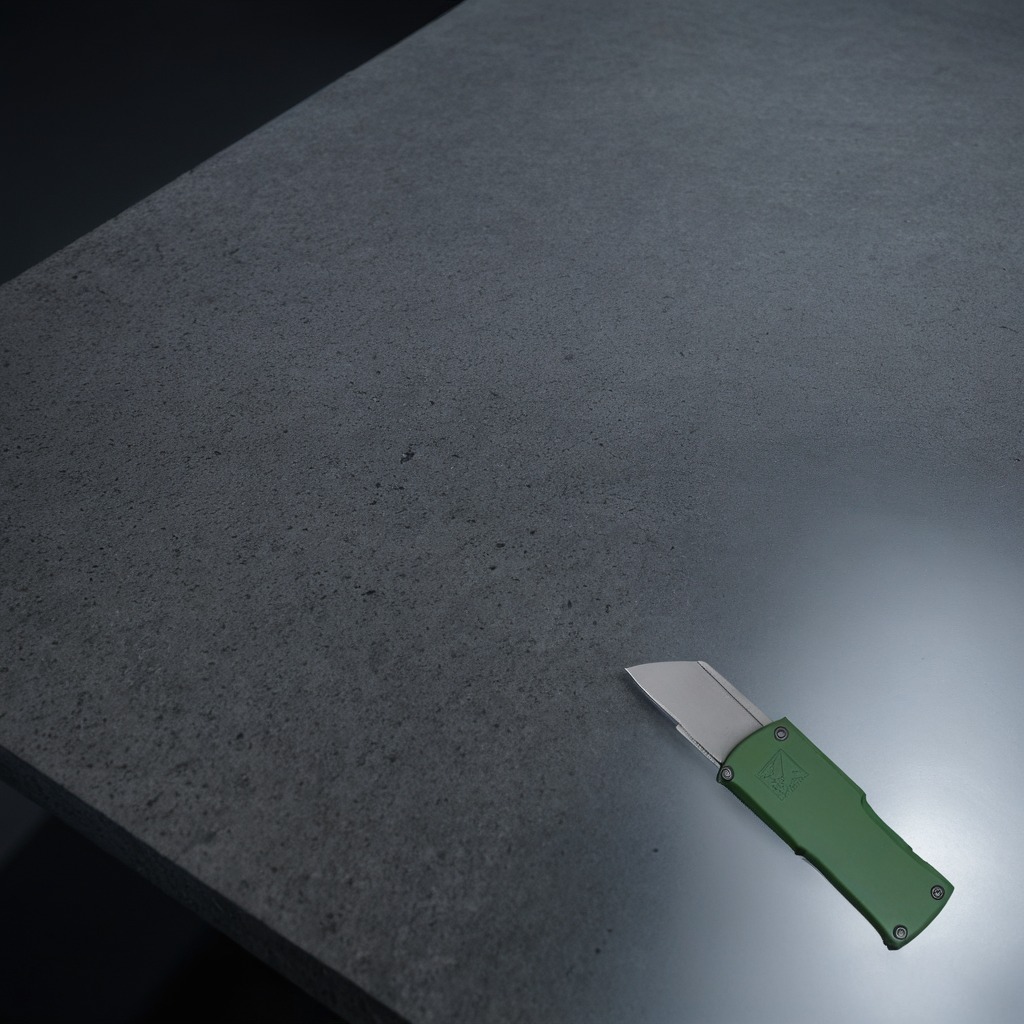
A utility knife lying on the clean granite table inside a workshop at night